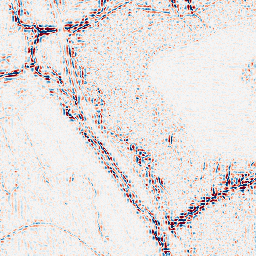
Category: wavelet
Decomposition family: wavelet_biorthogonal
Decomposition parameters: wavelet: bior5.5
level: 2
Upsampling method: sinc_blackman
Upsampling parameters: scale: 2
kernel_size: 8
Upsampling scale: 2